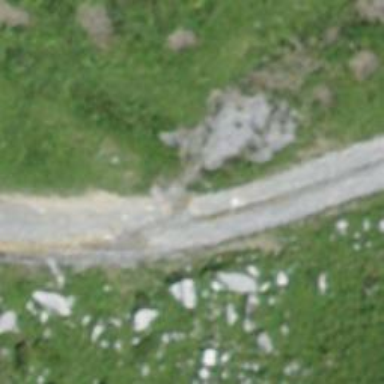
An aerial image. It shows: Intermediate downhill track with grade2 type surface.